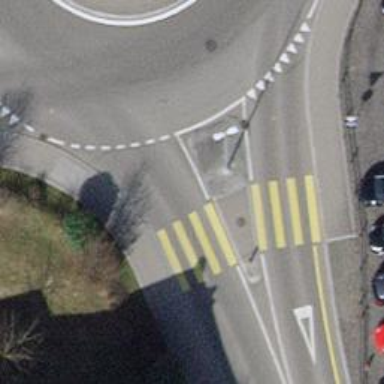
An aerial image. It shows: Crossing with island in the road.